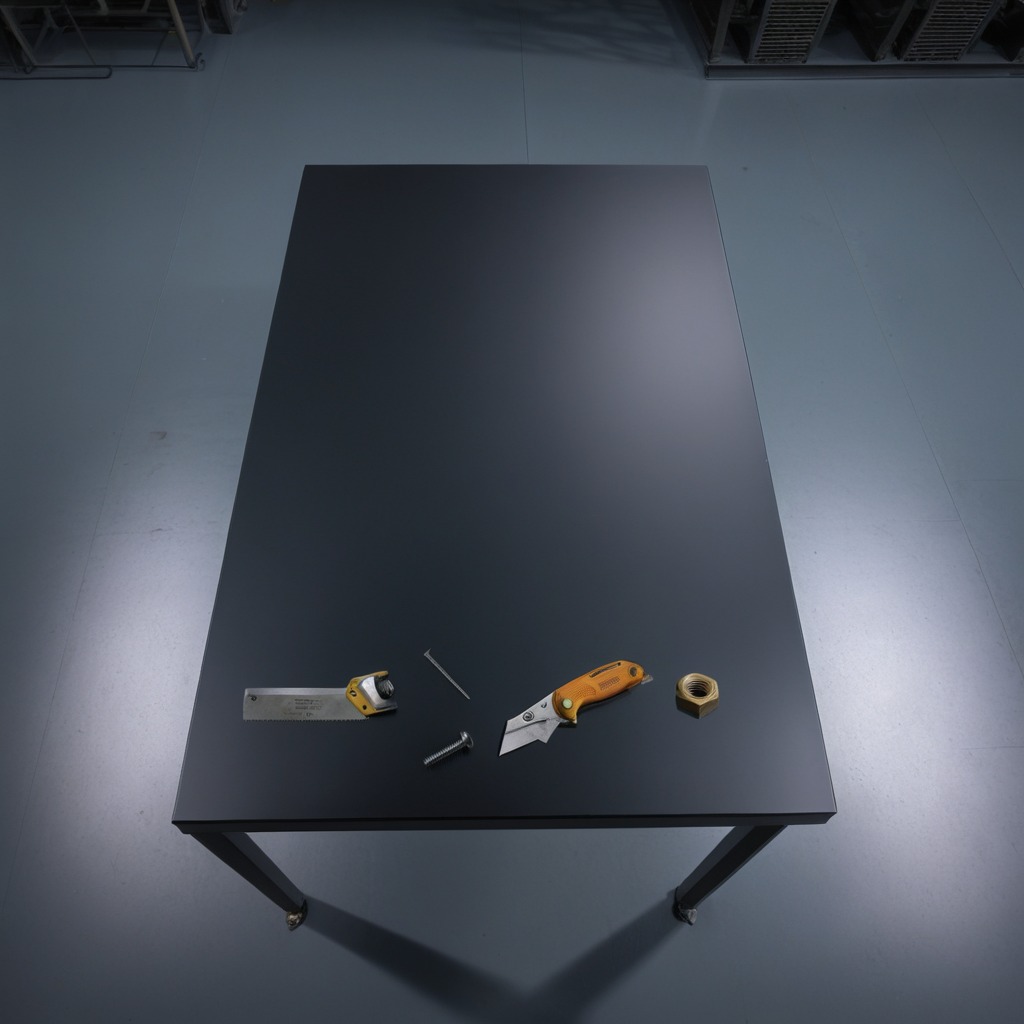
A utility knife, a metal machine screw, an iron nail, a handheld metal saw, and a metal nut are lying on the tabletop.